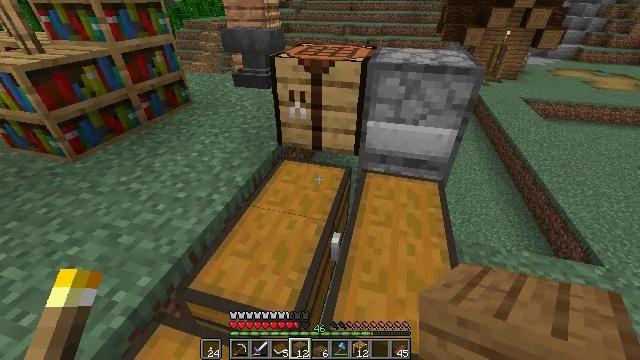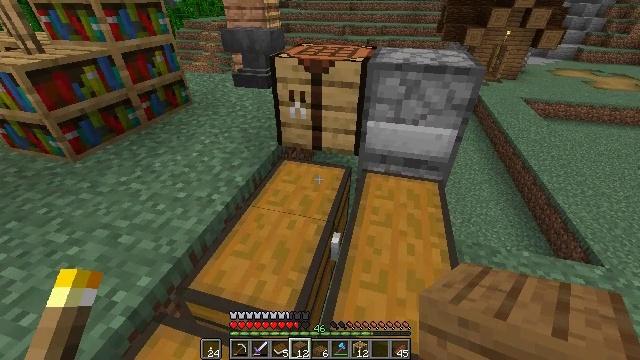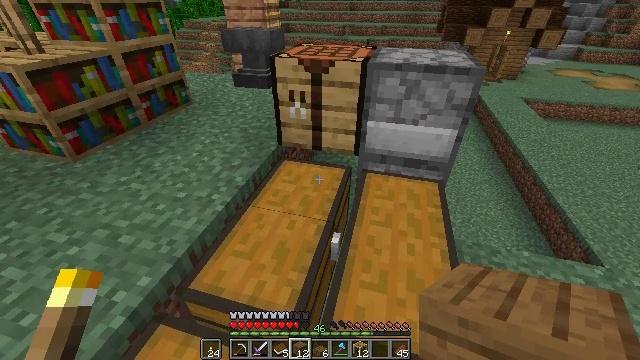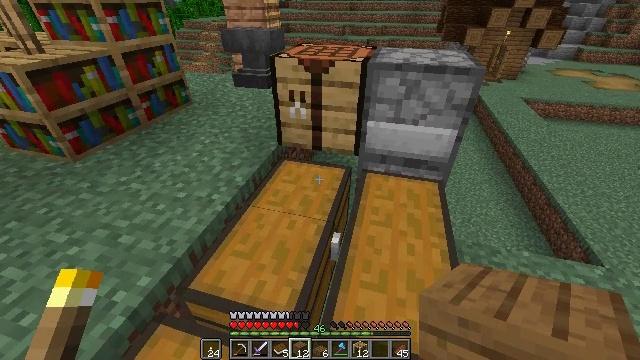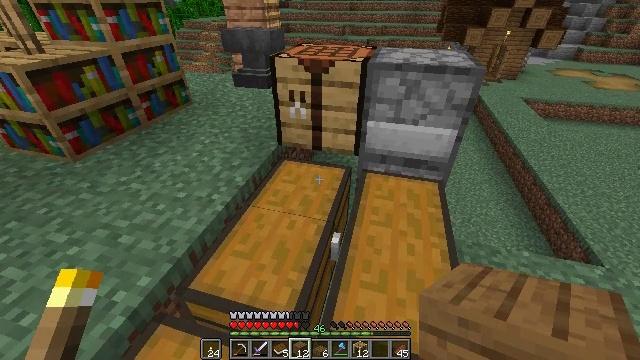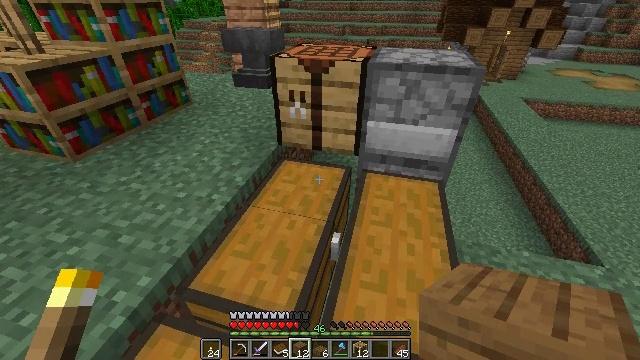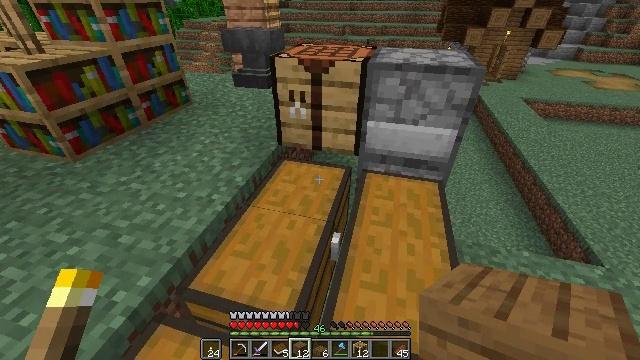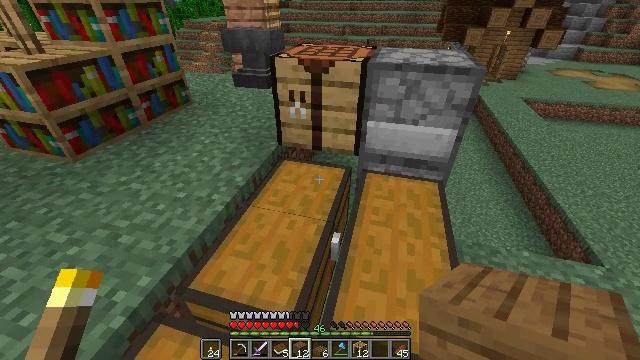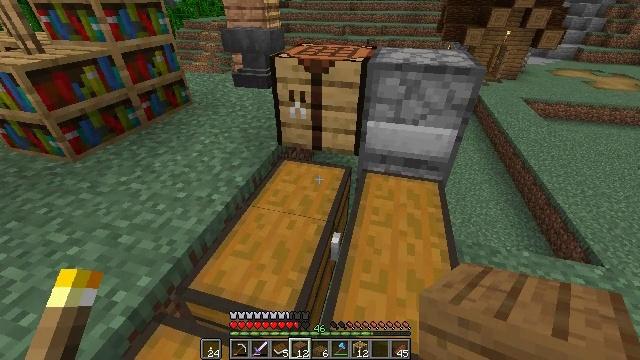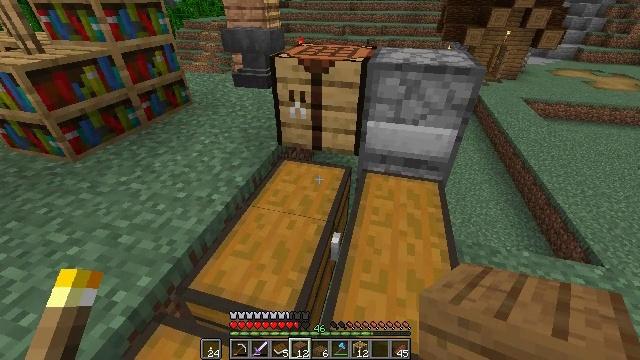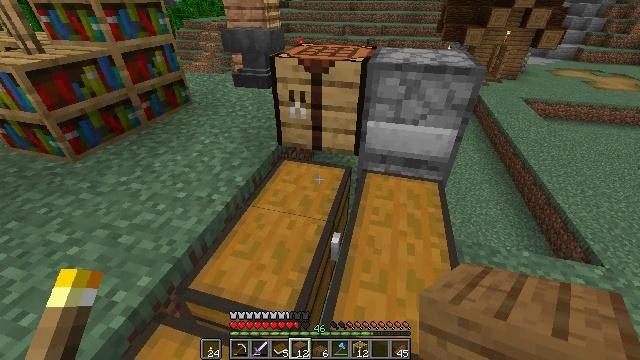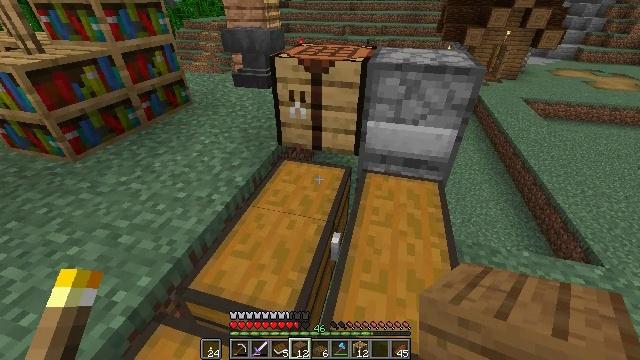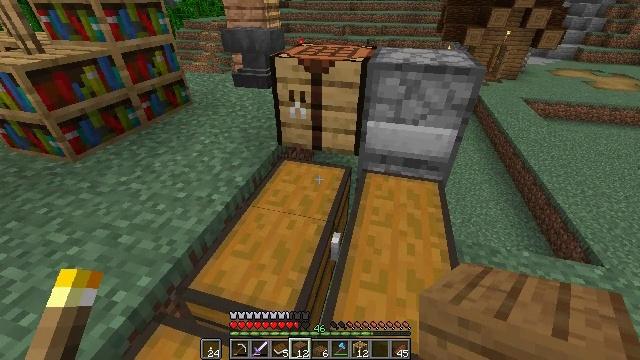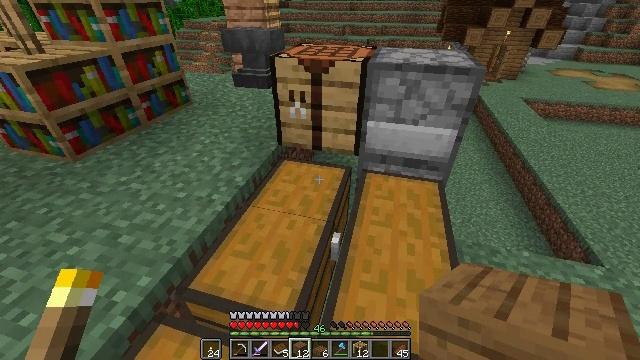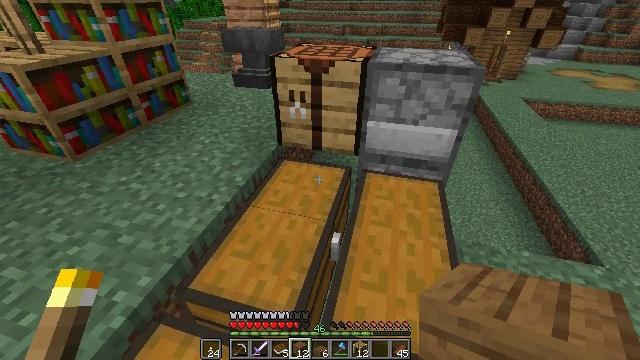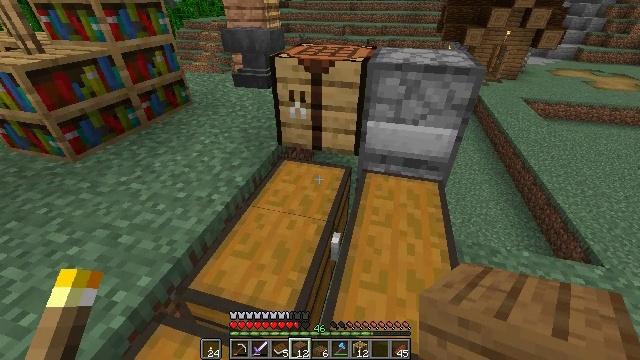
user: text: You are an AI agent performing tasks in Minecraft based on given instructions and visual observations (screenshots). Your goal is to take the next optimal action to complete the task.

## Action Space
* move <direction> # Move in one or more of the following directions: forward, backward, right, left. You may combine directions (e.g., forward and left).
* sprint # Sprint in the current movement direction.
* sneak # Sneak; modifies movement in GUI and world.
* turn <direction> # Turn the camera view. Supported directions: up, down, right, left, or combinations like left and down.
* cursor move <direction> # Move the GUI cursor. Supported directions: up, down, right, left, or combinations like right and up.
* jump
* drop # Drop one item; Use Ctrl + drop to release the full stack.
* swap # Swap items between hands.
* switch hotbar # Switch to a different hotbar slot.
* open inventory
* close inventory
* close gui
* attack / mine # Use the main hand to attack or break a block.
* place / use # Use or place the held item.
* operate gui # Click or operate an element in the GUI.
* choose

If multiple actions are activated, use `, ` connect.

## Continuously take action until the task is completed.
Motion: motion action
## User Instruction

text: Make a spruce fence gate with sticks and spruce planks.
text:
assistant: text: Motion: no_op
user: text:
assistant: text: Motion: no_op
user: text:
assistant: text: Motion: no_op
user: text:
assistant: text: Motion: no_op
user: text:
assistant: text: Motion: no_op
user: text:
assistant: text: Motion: no_op
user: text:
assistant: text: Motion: no_op
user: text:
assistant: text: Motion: no_op
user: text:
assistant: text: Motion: no_op
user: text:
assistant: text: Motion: no_op
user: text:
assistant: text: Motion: no_op
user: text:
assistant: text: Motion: no_op
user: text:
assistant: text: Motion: no_op
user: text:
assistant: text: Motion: no_op
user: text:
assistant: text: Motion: no_op
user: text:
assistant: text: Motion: no_op
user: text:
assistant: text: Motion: no_op
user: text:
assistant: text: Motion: no_op
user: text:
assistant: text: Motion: no_op
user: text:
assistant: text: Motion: no_op
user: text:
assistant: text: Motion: no_op
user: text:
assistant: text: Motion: no_op
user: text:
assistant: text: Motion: no_op
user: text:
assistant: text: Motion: no_op
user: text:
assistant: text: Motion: no_op
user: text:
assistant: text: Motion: no_op
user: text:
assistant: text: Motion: no_op
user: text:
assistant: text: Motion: no_op
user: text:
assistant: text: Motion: no_op
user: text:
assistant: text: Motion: no_op